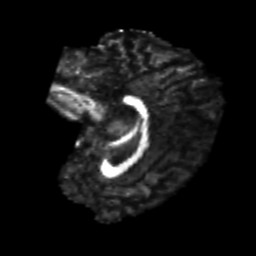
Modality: FA
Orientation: sagittal
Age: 24
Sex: male
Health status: healthy
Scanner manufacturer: ge
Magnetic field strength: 3 T
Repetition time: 11 s
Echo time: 0.072 s